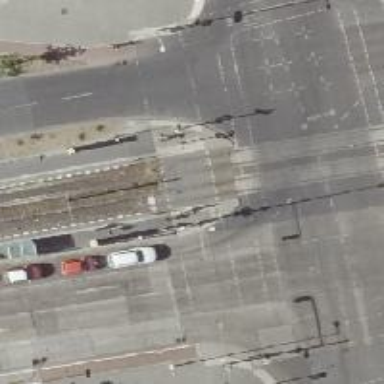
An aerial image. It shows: Tram crossing with traffic signals.